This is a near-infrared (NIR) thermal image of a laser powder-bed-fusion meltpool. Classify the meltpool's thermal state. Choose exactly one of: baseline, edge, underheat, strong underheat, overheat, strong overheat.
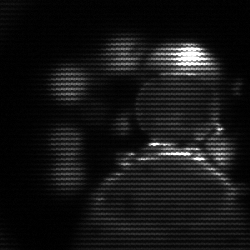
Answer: baseline